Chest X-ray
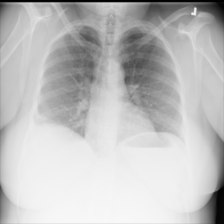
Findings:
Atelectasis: negative
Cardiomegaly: negative
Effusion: negative
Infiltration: negative
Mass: negative
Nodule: negative
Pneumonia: negative
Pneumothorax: negative
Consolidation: negative
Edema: negative
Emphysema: negative
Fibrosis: negative
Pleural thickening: negative
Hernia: negative